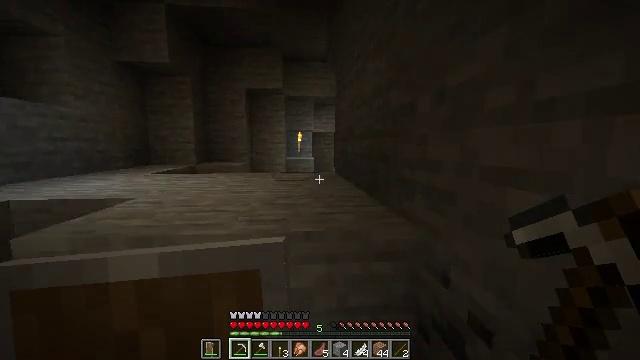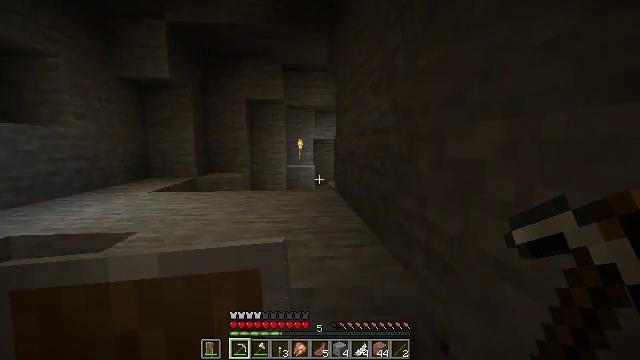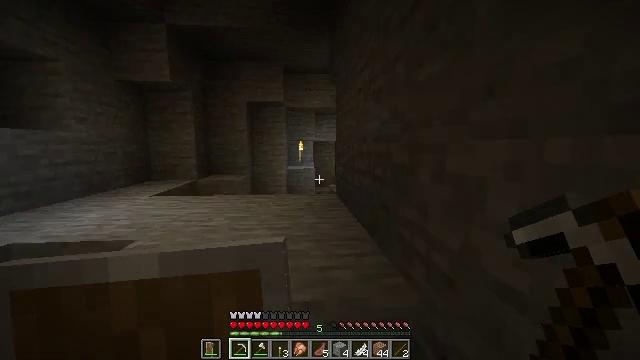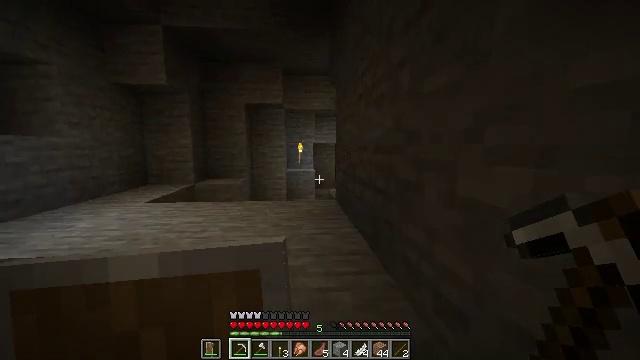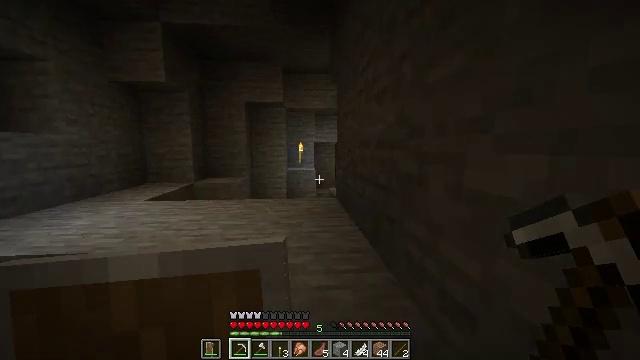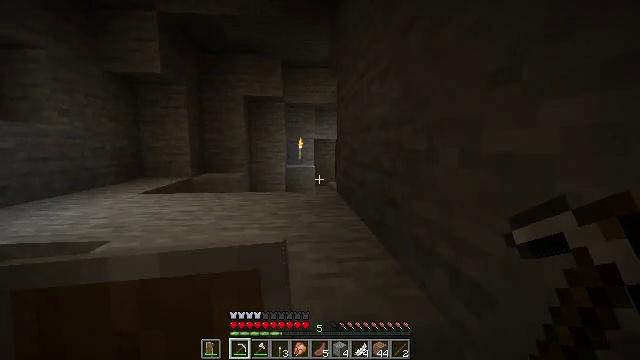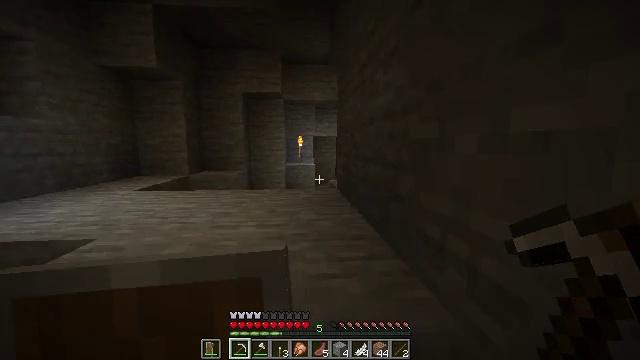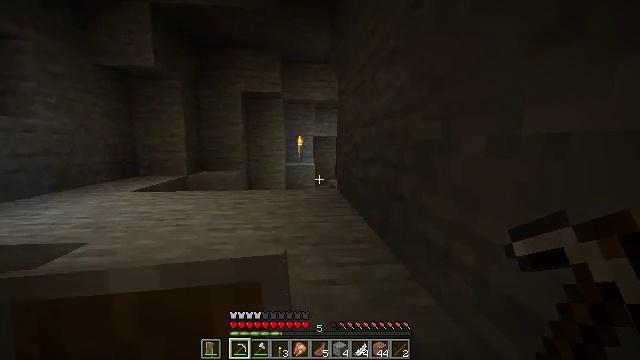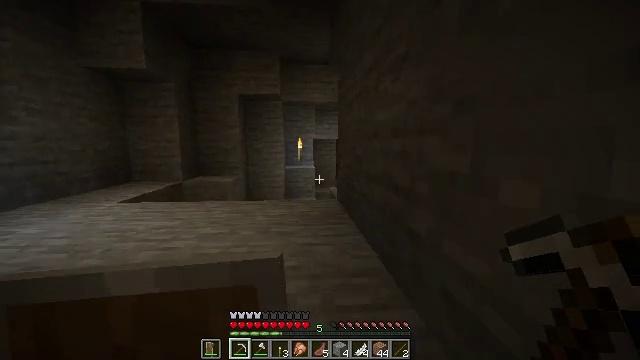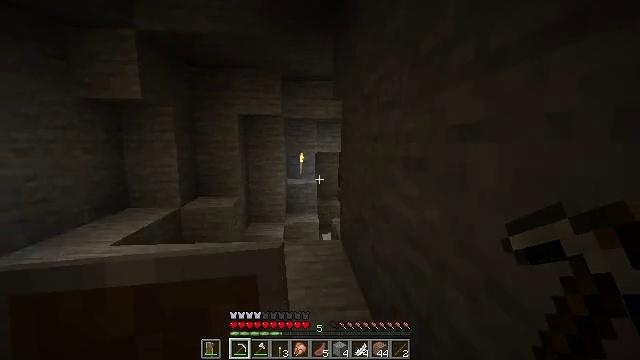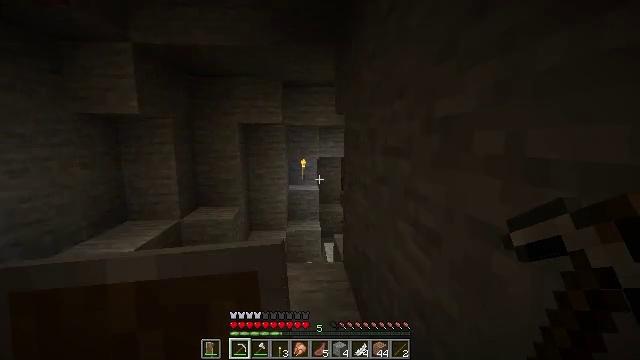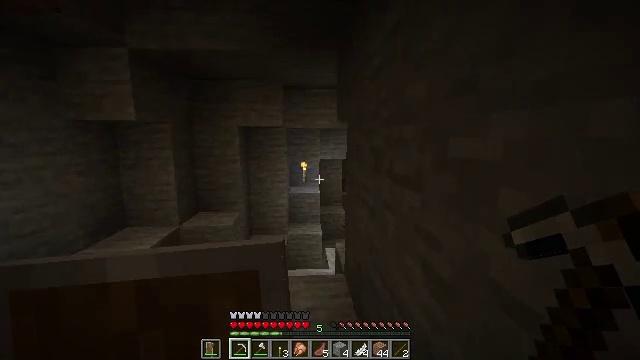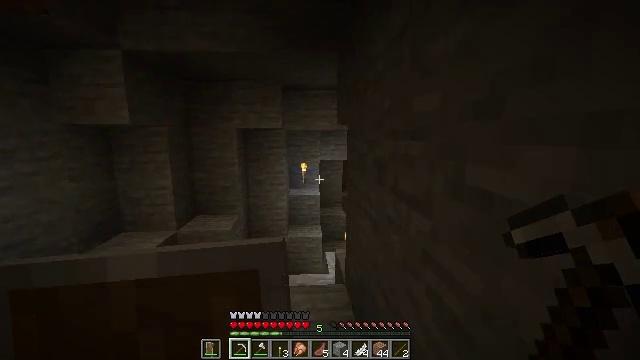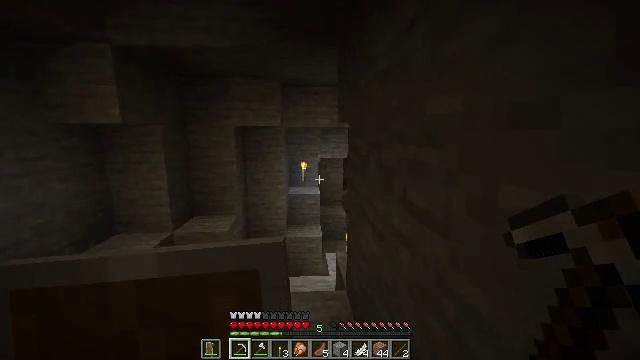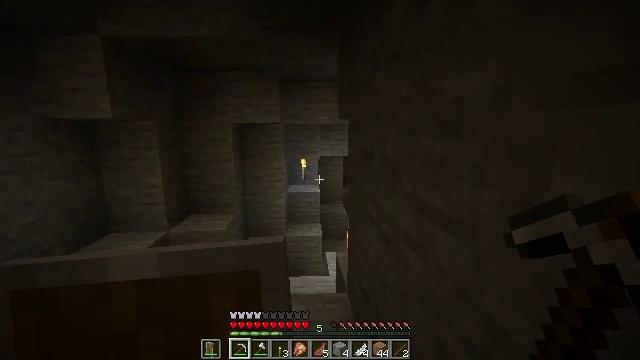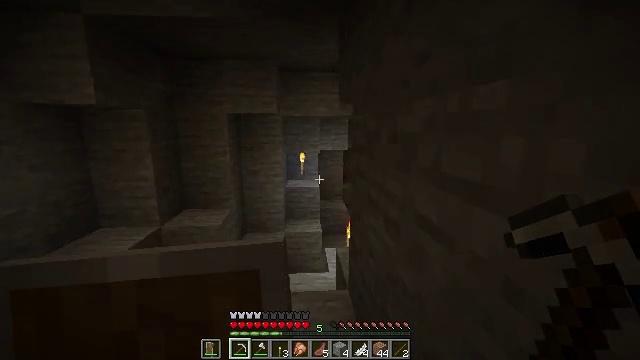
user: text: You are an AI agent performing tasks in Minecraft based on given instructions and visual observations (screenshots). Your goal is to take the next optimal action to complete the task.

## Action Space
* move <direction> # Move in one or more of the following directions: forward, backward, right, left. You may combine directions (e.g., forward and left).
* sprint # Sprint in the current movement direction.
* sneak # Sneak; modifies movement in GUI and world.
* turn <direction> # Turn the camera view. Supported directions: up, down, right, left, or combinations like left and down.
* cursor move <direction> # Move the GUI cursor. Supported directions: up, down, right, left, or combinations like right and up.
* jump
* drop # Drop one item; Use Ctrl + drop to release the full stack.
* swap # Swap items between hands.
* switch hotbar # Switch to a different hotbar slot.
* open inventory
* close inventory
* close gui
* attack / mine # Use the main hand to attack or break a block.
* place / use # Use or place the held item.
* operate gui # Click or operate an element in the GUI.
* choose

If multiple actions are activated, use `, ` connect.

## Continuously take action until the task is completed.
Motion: motion action
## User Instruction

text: Attack the ground to harvest granite.
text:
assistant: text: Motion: move forward, jump
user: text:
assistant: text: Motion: move forward, jump
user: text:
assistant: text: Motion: move forward, jump
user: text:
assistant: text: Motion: move forward, jump
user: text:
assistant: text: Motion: move forward, jump
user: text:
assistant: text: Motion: move forward, jump
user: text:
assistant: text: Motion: move forward, jump
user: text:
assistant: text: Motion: move forward, jump
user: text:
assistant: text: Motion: move forward, jump
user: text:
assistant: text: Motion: move forward, jump
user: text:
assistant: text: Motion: move forward, jump
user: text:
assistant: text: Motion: move forward, jump
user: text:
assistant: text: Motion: move forward, jump
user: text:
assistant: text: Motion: move forward
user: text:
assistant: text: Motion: move forward
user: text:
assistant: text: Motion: move forward
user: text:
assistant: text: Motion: move forward
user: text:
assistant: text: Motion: move forward and move left, turn right and down
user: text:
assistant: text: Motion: move forward and move left, turn right and down
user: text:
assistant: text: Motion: move forward and move left, turn right and down
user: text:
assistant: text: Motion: move forward and move left, turn right and down
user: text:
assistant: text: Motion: move forward and move left
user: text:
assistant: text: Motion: move forward
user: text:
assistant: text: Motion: move forward
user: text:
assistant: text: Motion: move forward
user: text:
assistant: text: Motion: no_op
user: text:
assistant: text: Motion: no_op
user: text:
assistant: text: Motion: turn right and up
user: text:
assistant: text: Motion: turn right and up
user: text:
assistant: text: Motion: turn right and up